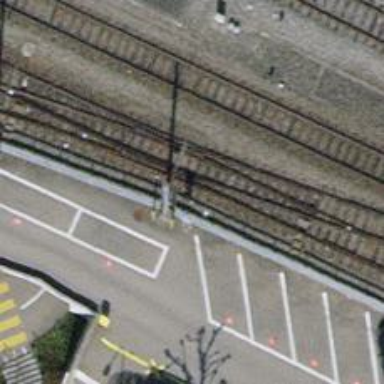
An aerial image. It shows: Railway switch.